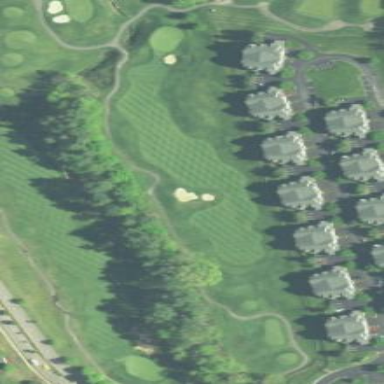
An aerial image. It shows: Golf fairway surrounded by grass.